Aerial crown-view tile of a tropical tree (Barro Colorado Island, Panama), acquired 20240918:
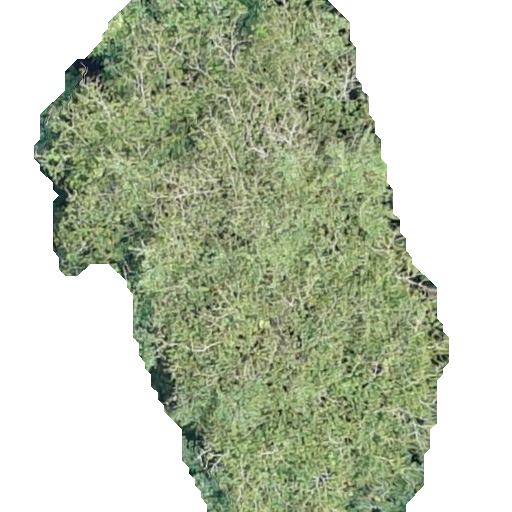
Species: Tachigali panamensis
GBIF accepted scientific name: Tachigali panamensis
Crown area: 257.139 m²